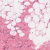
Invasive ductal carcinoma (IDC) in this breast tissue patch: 0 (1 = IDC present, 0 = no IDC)